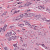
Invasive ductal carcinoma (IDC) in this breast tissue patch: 1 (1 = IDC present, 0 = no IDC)